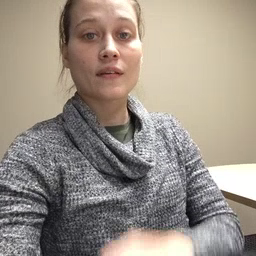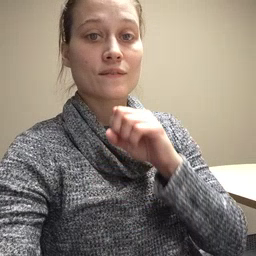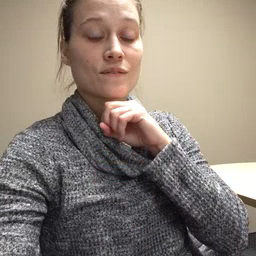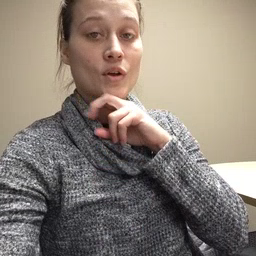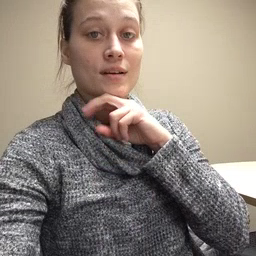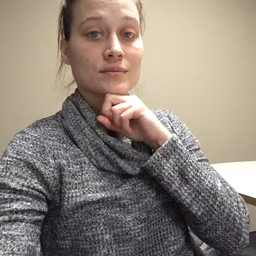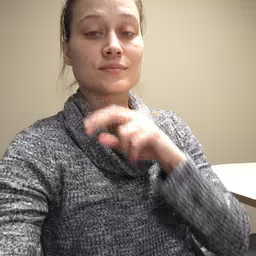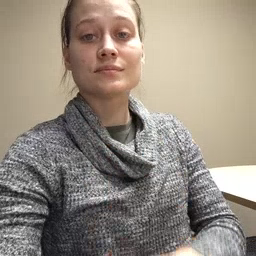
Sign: frog